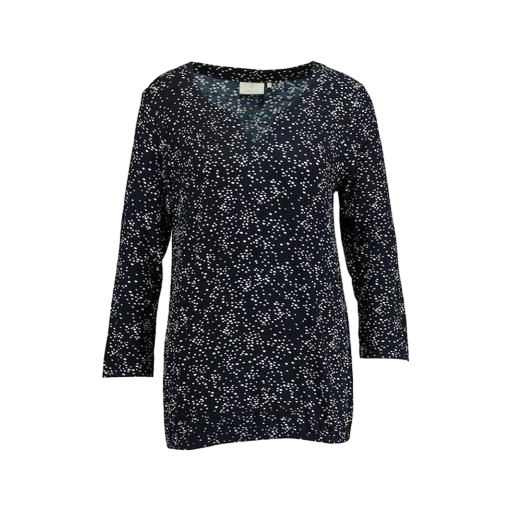
blue printed three-quarter sleeve, blue printed v-neck top only macy, blue plus size printed t-shirt only macy, white background